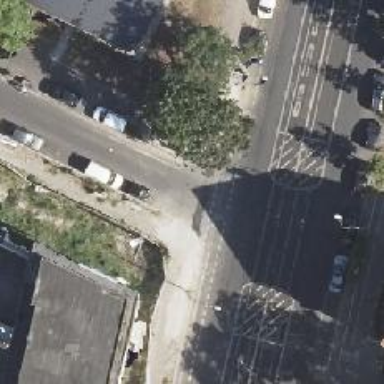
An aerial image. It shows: Unmarked crossing on the road.